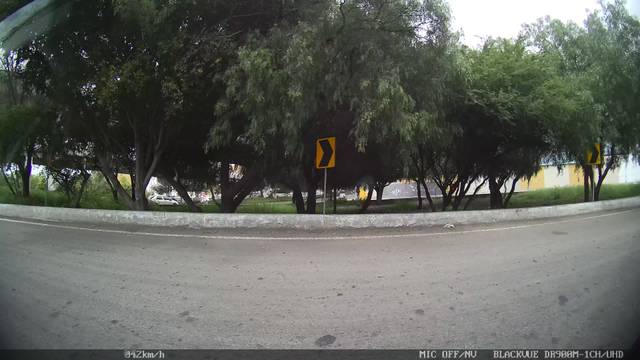
Region: Mexico
Coordinates: 20.578, -100.403